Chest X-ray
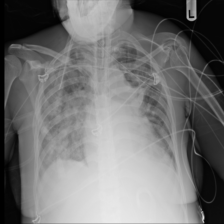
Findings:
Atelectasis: negative
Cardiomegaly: negative
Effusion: negative
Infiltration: positive
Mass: positive
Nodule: negative
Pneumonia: negative
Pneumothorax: negative
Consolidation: negative
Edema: negative
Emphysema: negative
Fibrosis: negative
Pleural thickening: negative
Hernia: negative